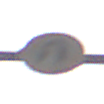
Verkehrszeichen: VerbotWenden
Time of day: Midday
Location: Outdoor (Urban)
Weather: Overcast
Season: NotSpecified
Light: Natural